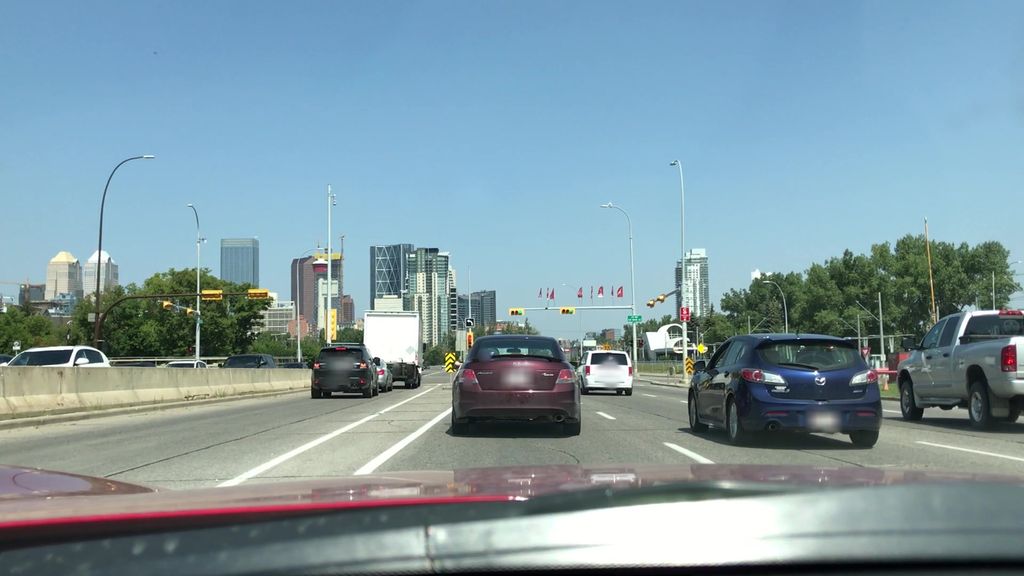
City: calgary